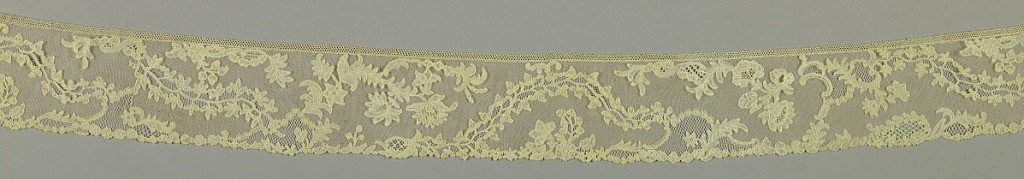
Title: Band
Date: mid-18th century
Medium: linen Technique: bobbin lace, Brussels style
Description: Pattern of floral garlands.